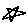
Label: star